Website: walmart
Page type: customer-info-address
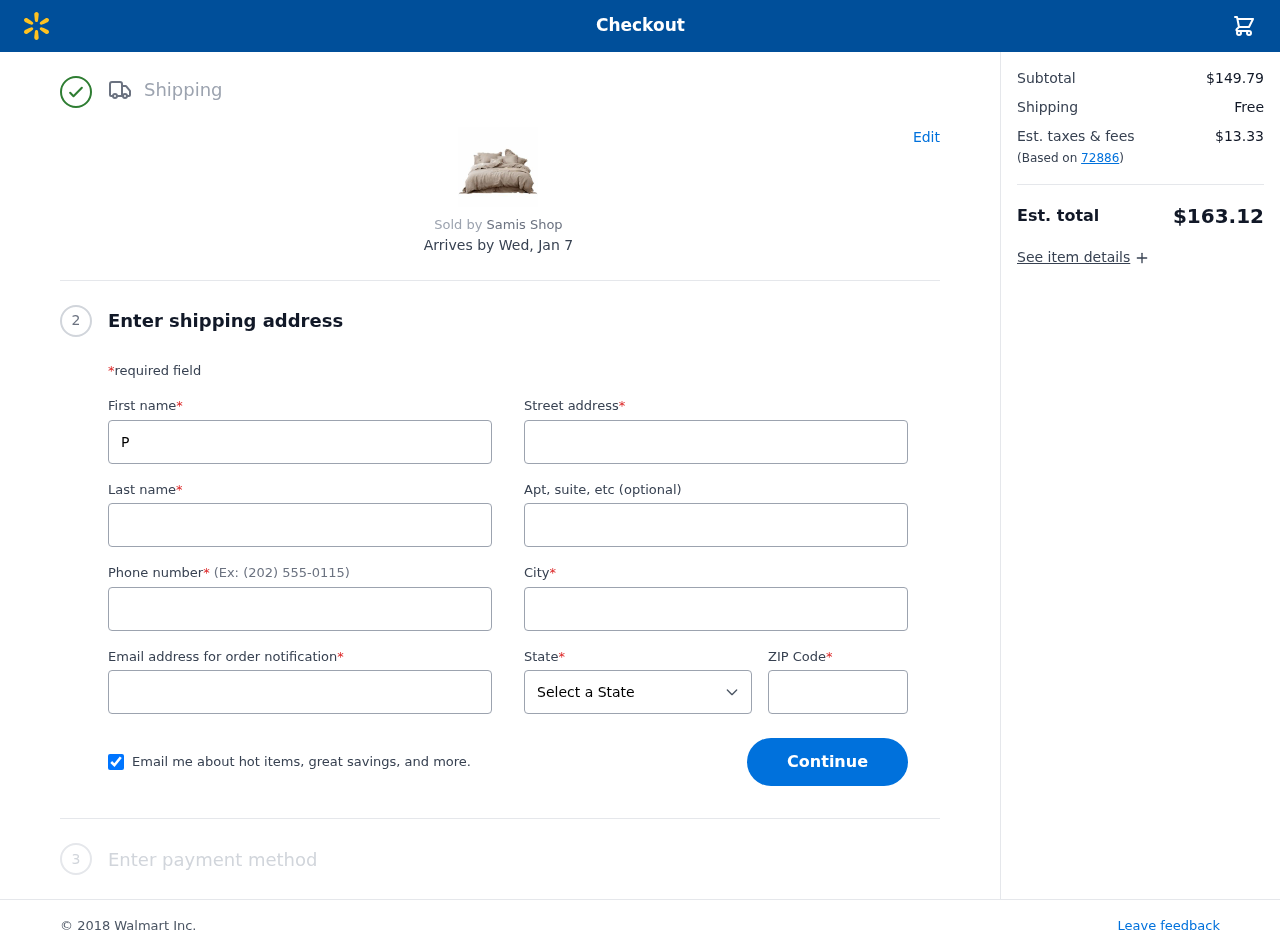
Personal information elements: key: PII_CITY
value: North Christophermouth
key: PII_EMAIL
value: pkim@gmail.com
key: PII_FIRSTNAME
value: Peter
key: PII_LASTNAME
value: Kim
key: PII_PHONE
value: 7842465300
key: PII_POSTCODE
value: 72886
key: PII_STATE
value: New York
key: PII_STREET
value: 7431 Rivera Expressway
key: PII_STREET2
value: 1846 Roth Trail Apt. 401
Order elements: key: ORDER_DELIVERY_DATE
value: Wed, Jan 7
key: ORDER_SUBTOTAL
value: $149.79
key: ORDER_SHIPPING_COST
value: Free
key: ORDER_TAX
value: $13.33
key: ORDER_TOTAL
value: $163.12